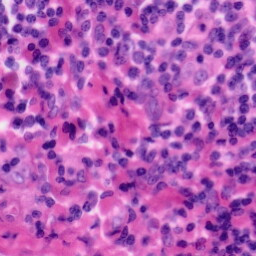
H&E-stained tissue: Tonsil